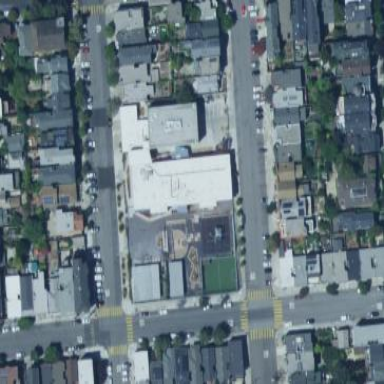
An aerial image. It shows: School.